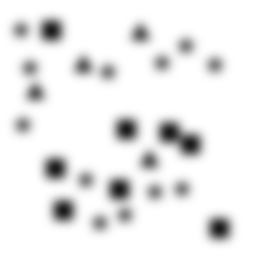
Squares: 8
Triangles: 4
Stars: 12
Total shapes: 24